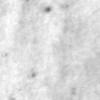
Label: no_change